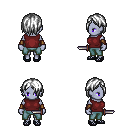
a pixel art fantasy rpg character, female body template, dark elf, purple skin, maroon sleeveless shirt, teal pants, white bangs hairstyle, cloth bracers, ghillies, dagger, four views (front, back, left, right), 2x2 character sprite sheet, small pixel art, hard edges, no anti-aliasing